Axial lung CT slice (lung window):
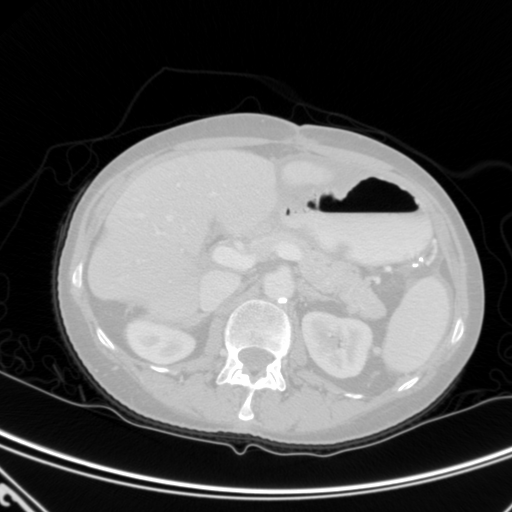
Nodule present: no